Aerial crown-view tile of a tropical tree (Barro Colorado Island, Panama), acquired 20250512:
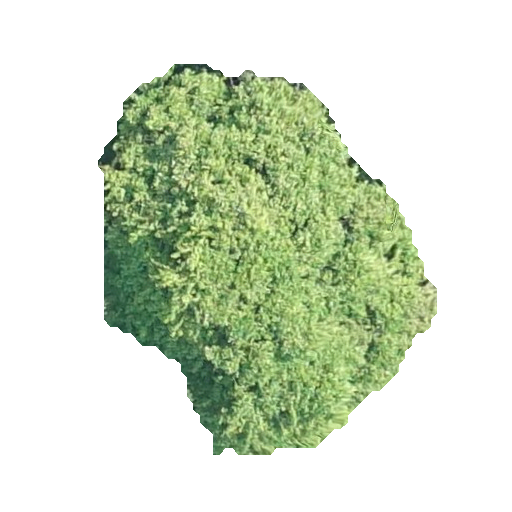
Species: Prioria copaifera
GBIF accepted scientific name: Prioria copaifera
Crown area: 133.661 m²